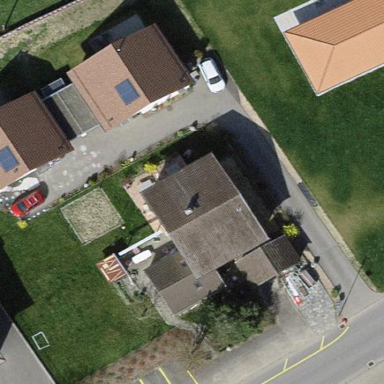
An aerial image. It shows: Simple house.